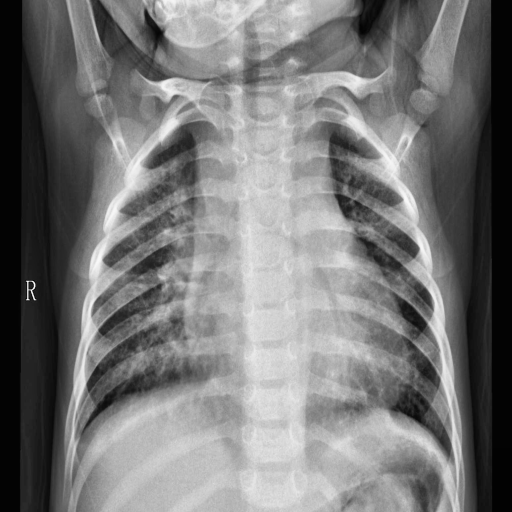
Finding: PNEUMONIA